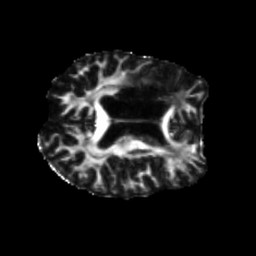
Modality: FA
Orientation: axial
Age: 68
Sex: female
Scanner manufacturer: siemens
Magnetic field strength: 3 T
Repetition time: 5.25 s
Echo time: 0.08 s